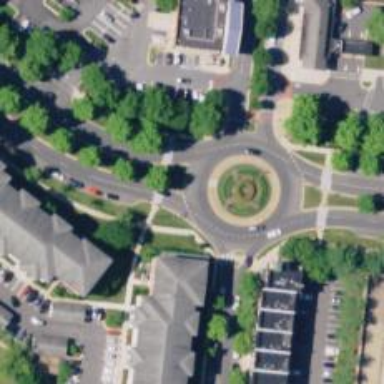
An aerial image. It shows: Tertiary road with asphalt surface leading to roundabout.